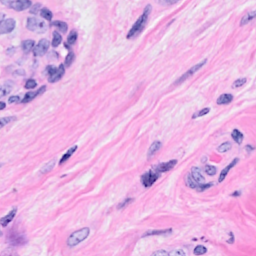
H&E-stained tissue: Breast